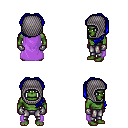
a pixel art fantasy rpg character, male body template, orc, green skin, lavender cape, metal pants, blue princess hairstyle, chain hood, metal gloves, four views (front, back, left, right), 2x2 character sprite sheet, small pixel art, hard edges, no anti-aliasing